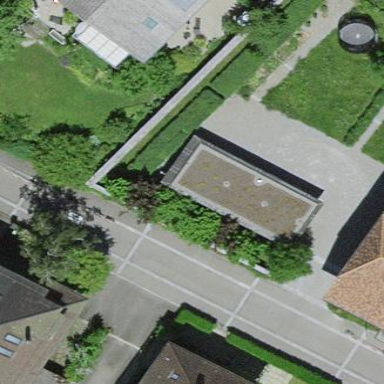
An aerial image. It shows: View of roof of building.